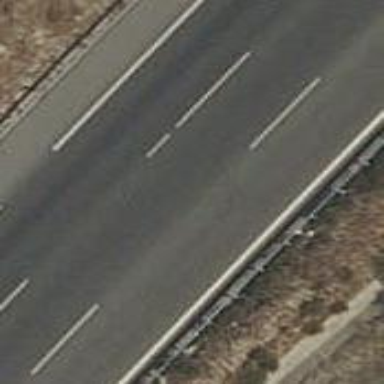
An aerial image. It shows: Asphalt motorway.